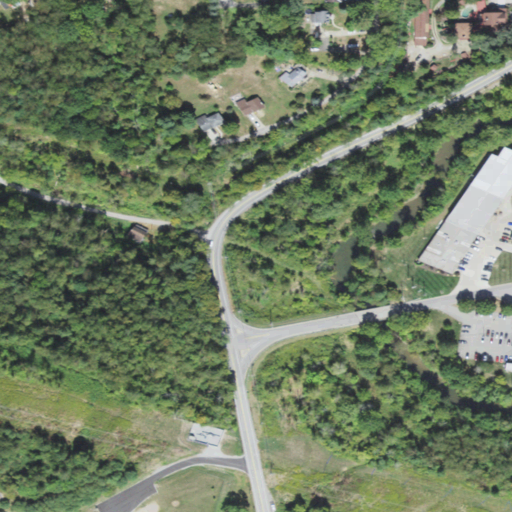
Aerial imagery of valley in Pennsylvania named Arnold Hollow containing open development, deciduous forest, low intensity development, mixed forest, medium intensity development, shrub, pasture, grassland, and high intensity development